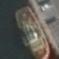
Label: Towing_vessel